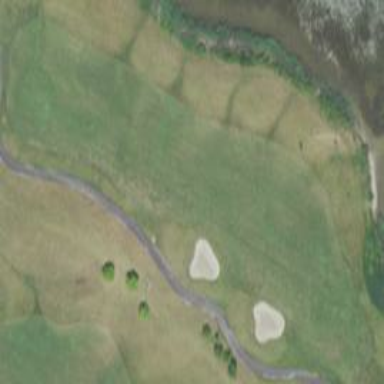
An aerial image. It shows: Grassy area designated as golf fairway.